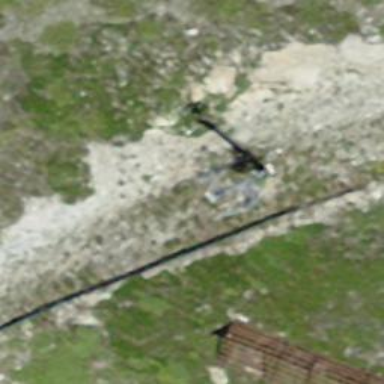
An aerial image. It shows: Pylon for aerialway.